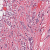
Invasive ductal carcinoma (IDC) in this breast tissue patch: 1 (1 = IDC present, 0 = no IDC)